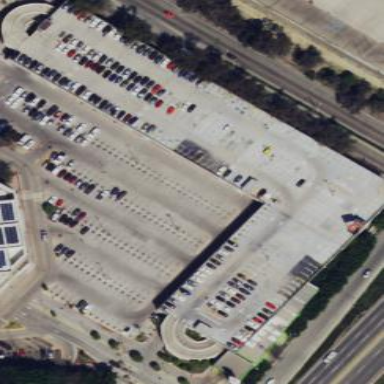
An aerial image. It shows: Multi-storey parking building.